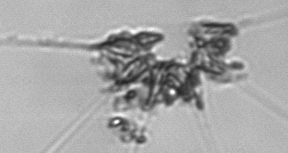
Label: Asterionellopsis_glacialis